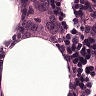
Metastatic tissue present: yes